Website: lowes
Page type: payment
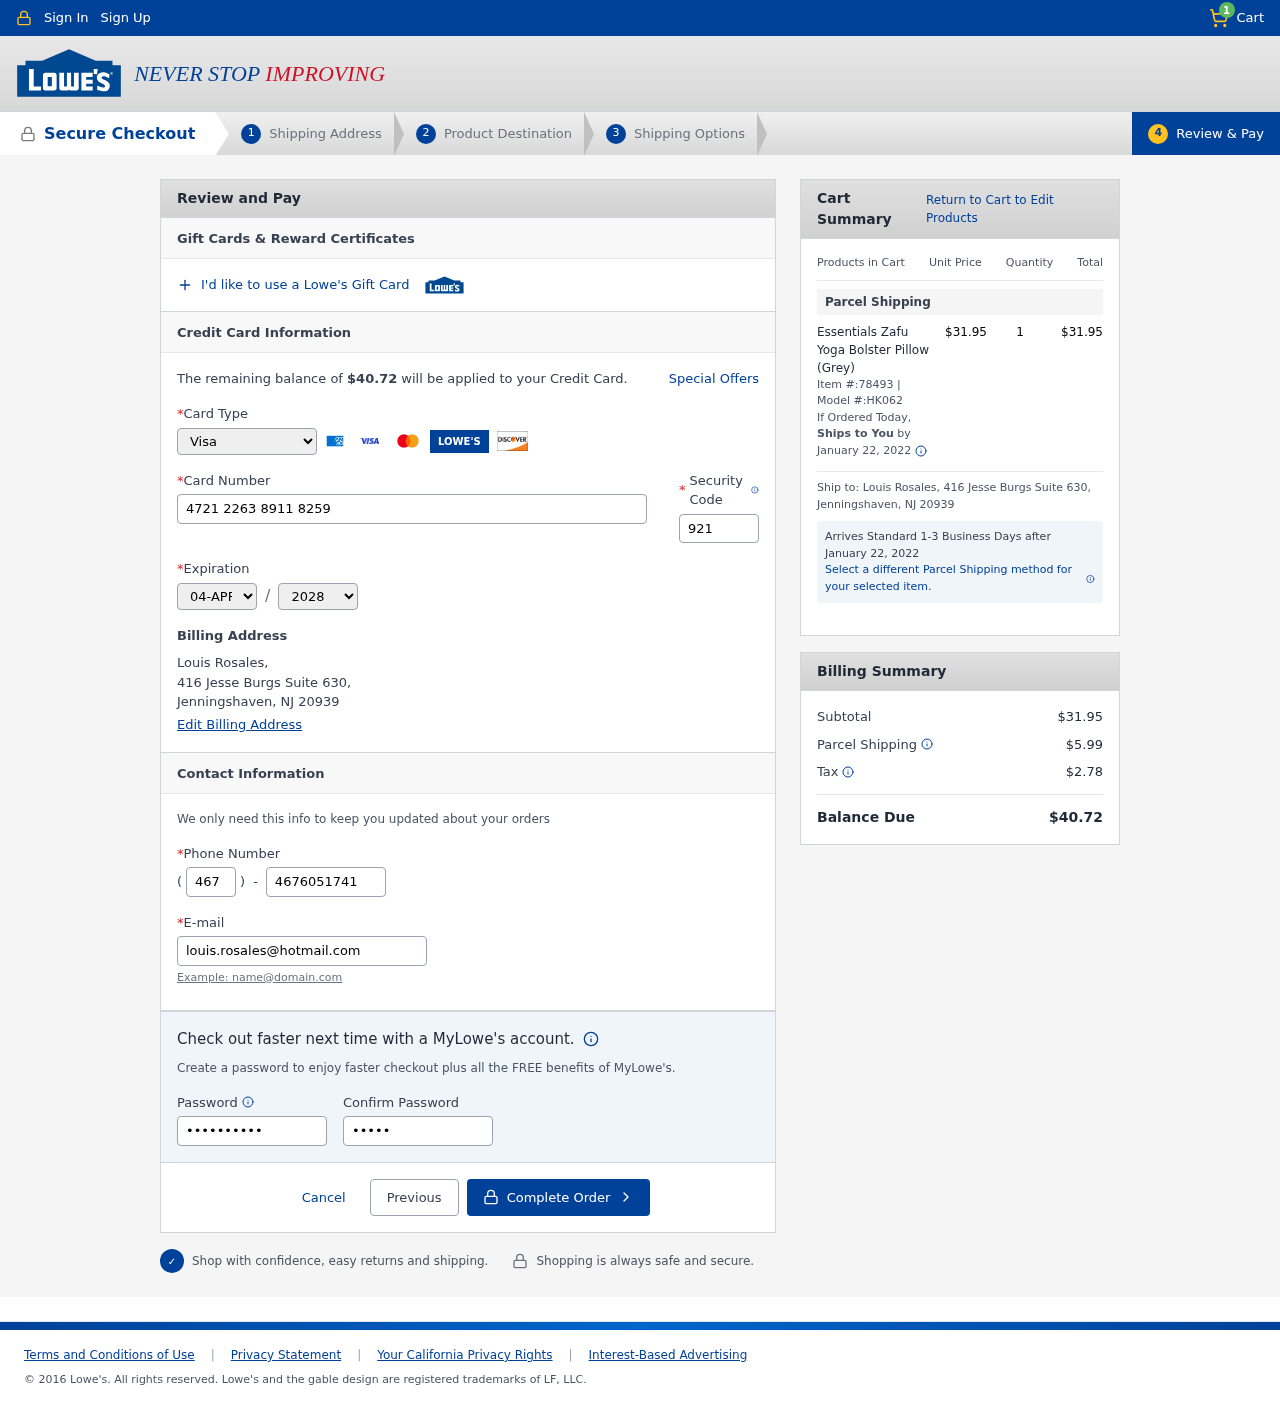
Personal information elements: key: PII_CARD_CVV
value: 921
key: PII_CARD_EXPIRY_MONTH
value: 04
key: PII_CARD_EXPIRY_YEAR
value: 28
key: PII_CARD_NUMBER
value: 4721 2263 8911 8259
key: PII_CARD_TYPE
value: Visa
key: PII_CITY_STATE_ZIP
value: Jenningshaven, NJ 20939
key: PII_EMAIL
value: louis.rosales@hotmail.com
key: PII_FULLNAME
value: Louis Rosales,
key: PII_PHONE
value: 4676051741
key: PII_PHONE_AREA
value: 467
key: PII_STREET
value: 416 Jesse Burgs Suite 630,
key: PII_FULLNAME2
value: Louis Rosales
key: PII_STREET2
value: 416 Jesse Burgs Suite 630
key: PII_CITY_STATE_ZIP2
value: Jenningshaven, NJ 20939
Product elements: key: PRODUCT1_NAME
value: Essentials Zafu Yoga Bolster Pillow (Grey)
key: PRODUCT1_PRICE
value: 31.95
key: PRODUCT1_QUANTITY
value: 1
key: PRODUCT1_ITEM
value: Item #:78493
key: PRODUCT1_MODEL
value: Model #:HK062
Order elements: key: ORDER_NUM_ITEMS
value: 1
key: ORDER_TOTAL
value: $40.72
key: ORDER_SHIPPING_DATE
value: January 22, 2022
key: ORDER_SUBTOTAL
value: $31.95
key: ORDER_SHIPPING_DATE2
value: January 22, 2022
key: ORDER_SHIPPING_COST
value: $5.99
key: ORDER_TAX
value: $2.78